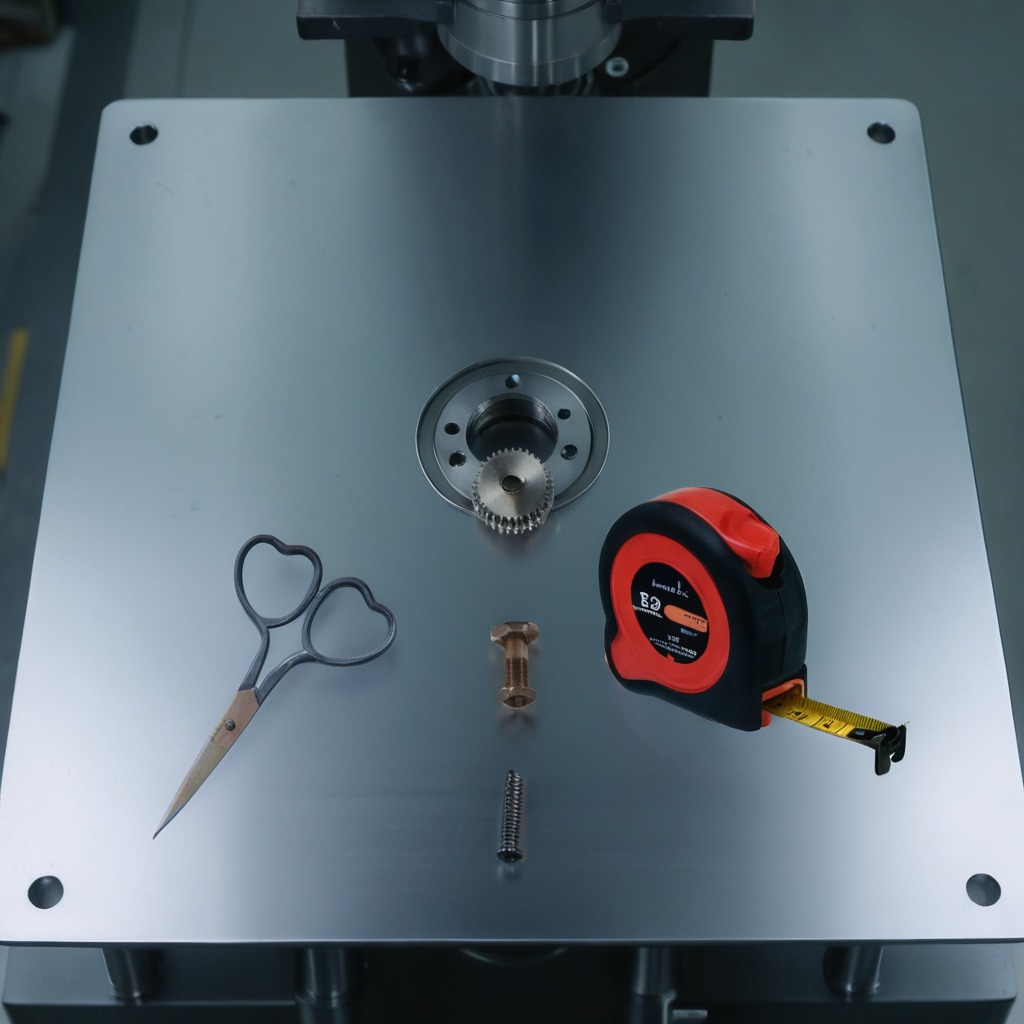
A steel gear with teeth, a measuring tape, a metal machine screw, a coiled metal spring, and a pair of scissors are lying on the metal table in a machine shop under fluorescent lights.